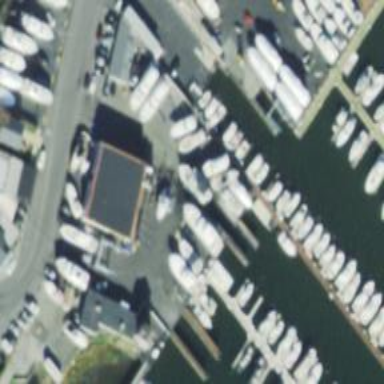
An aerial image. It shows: Pier with mooring facilities.